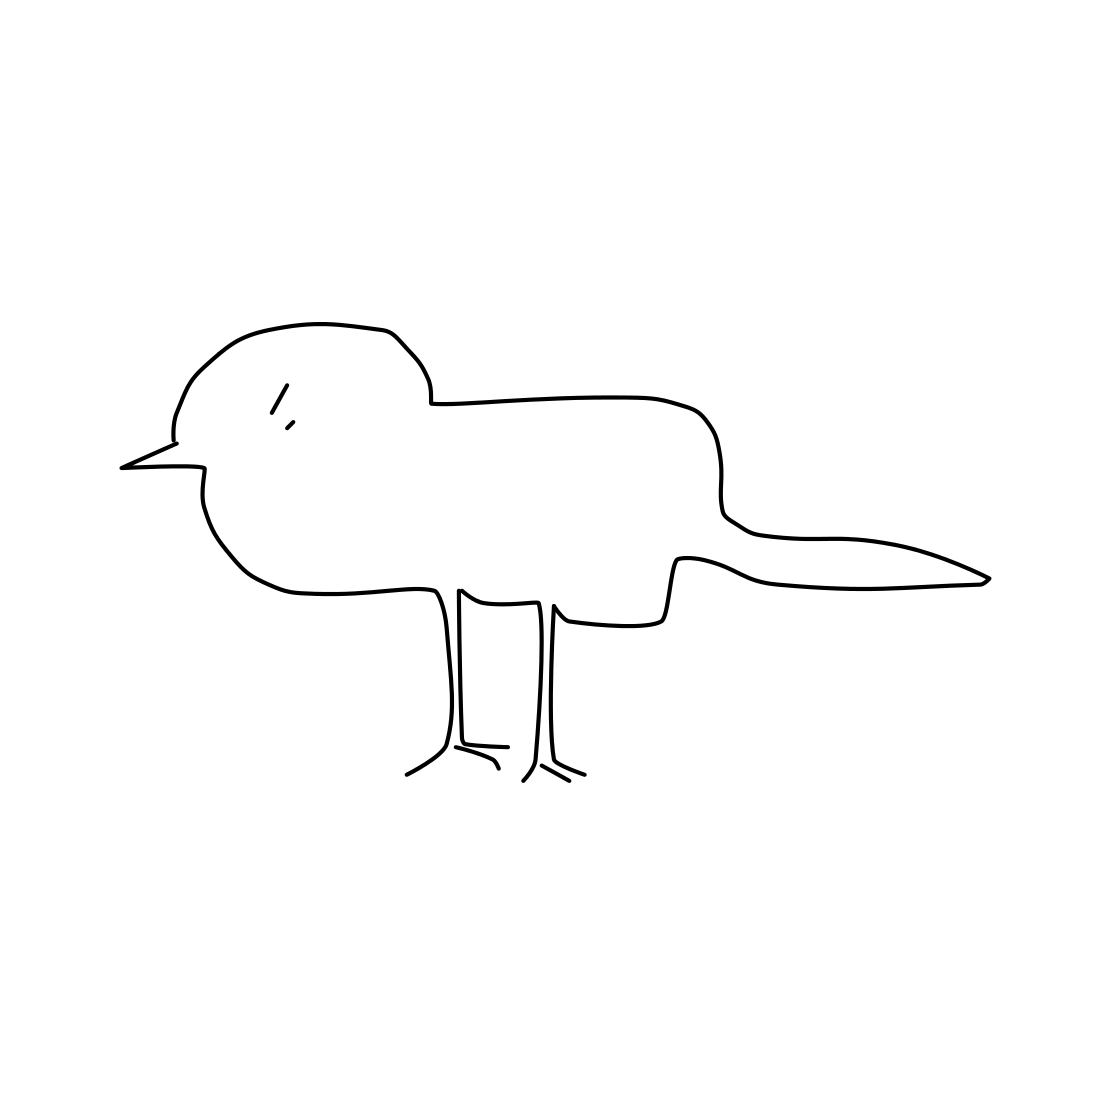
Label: standing bird